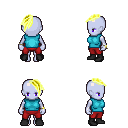
a pixel art fantasy rpg character, female body template, dark elf, purple skin, teal sleeveless shirt, red pants, gold long mohawk hairstyle, bracelets, black shoes, four views (front, back, left, right), 2x2 character sprite sheet, small pixel art, hard edges, no anti-aliasing